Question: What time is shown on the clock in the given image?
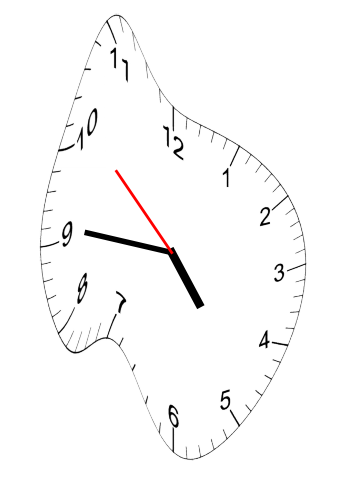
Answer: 04:45:52